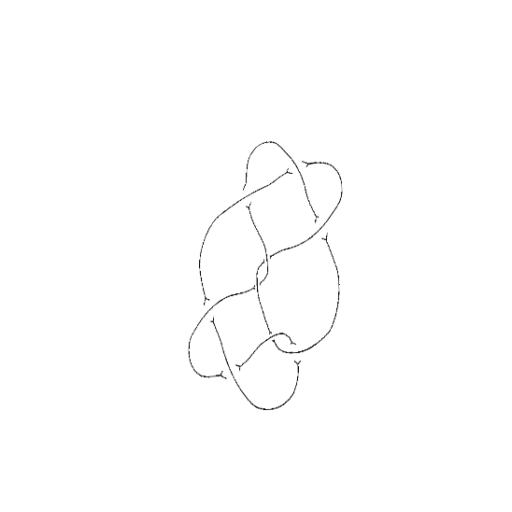
Crossing number: 9